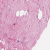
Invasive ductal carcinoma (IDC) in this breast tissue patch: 0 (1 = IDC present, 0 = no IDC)